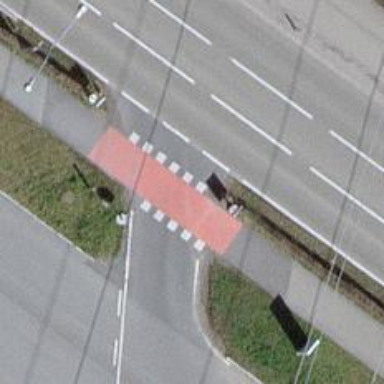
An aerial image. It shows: Marked crossing with red and white surface dots.